Question: I would like to preface this by saying my problem is solved completely by removing the timeout option of Select() by setting it to NULL.
But i want to use a timeout, so here is my problem. The server program is very simply&plain, it listens for connections, accepts them and prints to the console.
The problem is that after the first timeout on select, select will return -1 (MSDN gives me little-to-no documentation as to what would cause -1 to be returned from select(), only that it an error signal) and effectively stop any more communication from the program.
'''
int main(){
/* variables */
int iResult, iSendResult;
char recvbuf[DEFAULT_BUFLEN];
int recvbuflen = DEFAULT_BUFLEN;
bool exit=false;
int foundRoom, tempFoundRoom;
fd_set readfds, writefds;
struct timeval tv;
long double counter=0;
int maxfd=0;
/* Server variables */
WSADATA wsaData;
SOCKET ListenSocket = INVALID_SOCKET;
SOCKET ClientSocket = INVALID_SOCKET;
struct addrinfo *result = NULL;
struct addrinfo hints;
printf("~SERVER~
");
/* Initialize Winsock*/
initialize_winsock(wsaData, hints, &result);
/* Set socket and bind to TCP listening socket */
set_socketandbind(ListenSocket, result, maxfd);
//non-blocking mode
u_long iMode=1;
ioctlsocket(ListenSocket,FIONBIO,&iMode);
ioctlsocket(ClientSocket,FIONBIO,&iMode);
// clear the set ahead of time
FD_ZERO(&readfds);
//FD_ZERO(&writefds);
//add our descriptors to the set
FD_SET(ListenSocket, &readfds);
//wait until either socket has data ready to be recv()d (timeout 5 secs)
tv.tv_sec = 5;
tv.tv_usec = 0;
/* main loop */
for(;;){
cout << "Maxfd: " << ListenSocket << " \ " << maxfd << endl;
//select
int rv = select(ListenSocket+1, &readfds, NULL, NULL, &tv);
cout << "Updateing... rv: " << rv << endl;
if (rv == -1) {
perror("Select: "); // error occurred in select()
}else if (rv == 0){
printf("Timeout occurred! No data after 5 seconds.
");
}else{
// one or both of the descriptors have data
if (FD_ISSET(ListenSocket, &readfds)) {
// Accept a client socket
ClientSocket=accept(ListenSocket, NULL, NULL);
cout << "Connected a user." << endl;
}
counter++;
}
cout << endl;
Sleep(500);
};
/* Unset server socket */
closesocket(ListenSocket);
system("pause");
return 0;
}
'''
The output should be, timeout, timeout, timeout, because thats how select() is supposed to work, and how it works on my client. Instead the output is timeout, error, error, error:

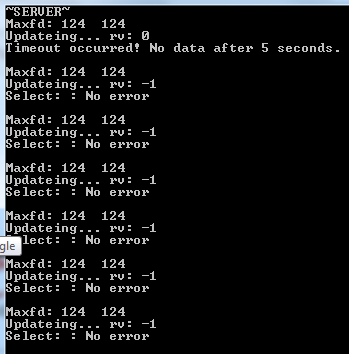
Answer: You need to reset 'TV' and the FD structures every time around the loop.